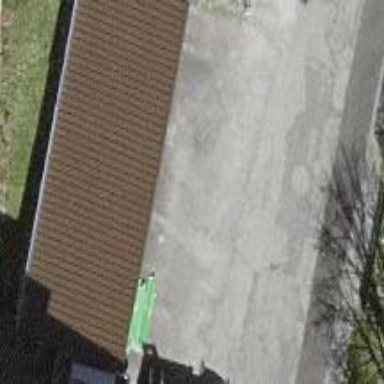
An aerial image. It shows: Group of garages.